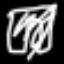
Label: pants